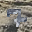
Label: 7